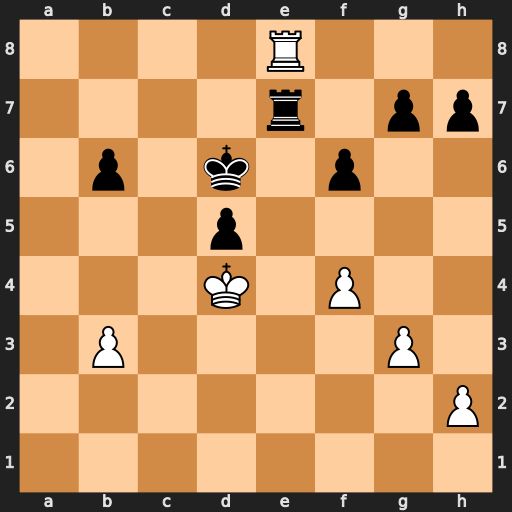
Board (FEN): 4R3/4r1pp/1p1k1p2/3p4/3K1P2/1P4P1/7P/8
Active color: w
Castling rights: -
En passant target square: -
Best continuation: Rxe7 Kxe7 Kxd5